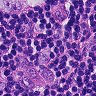
Metastatic tissue present: yes